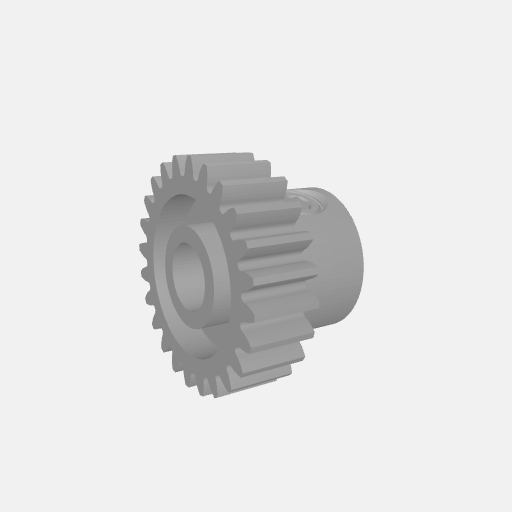
Part: PinionGear6ID24T